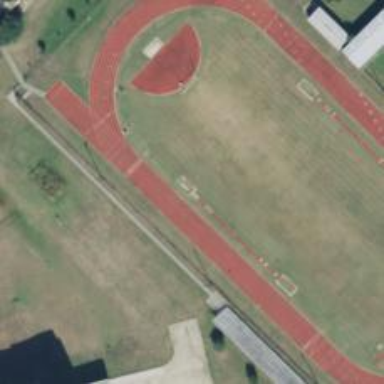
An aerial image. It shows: Track in leisure land.